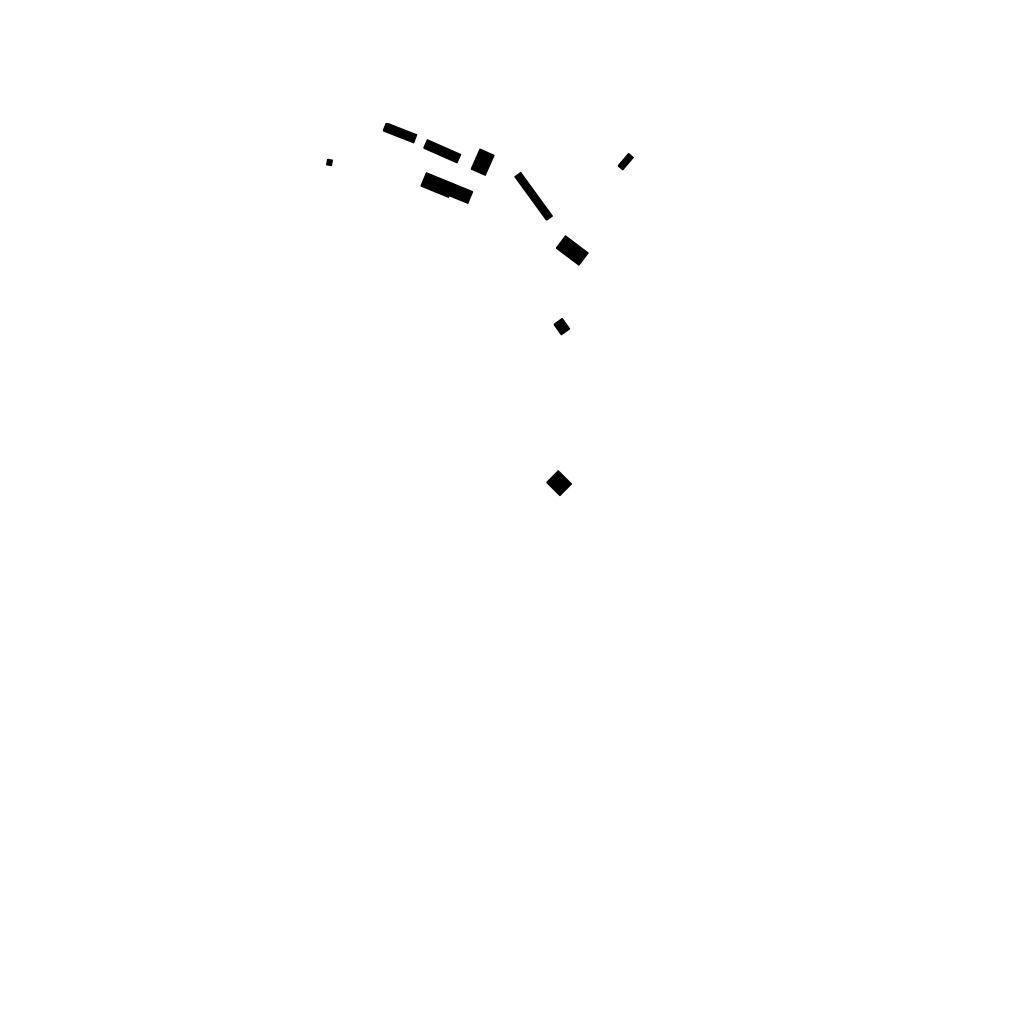
Tags: overhead vector_map, agriculture, recreation, individual_rise, low_rise, density_1, Building, 1.0 km²